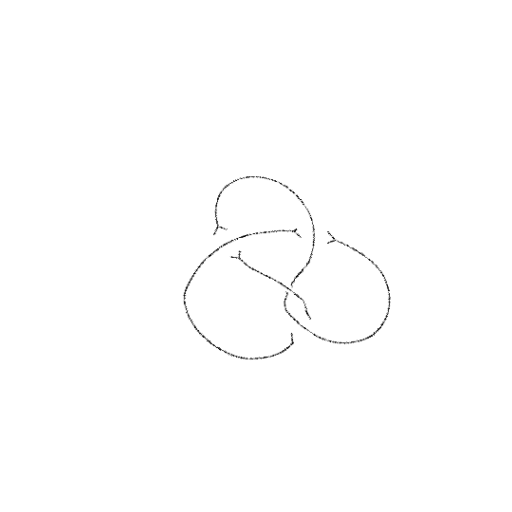
Crossing number: 4